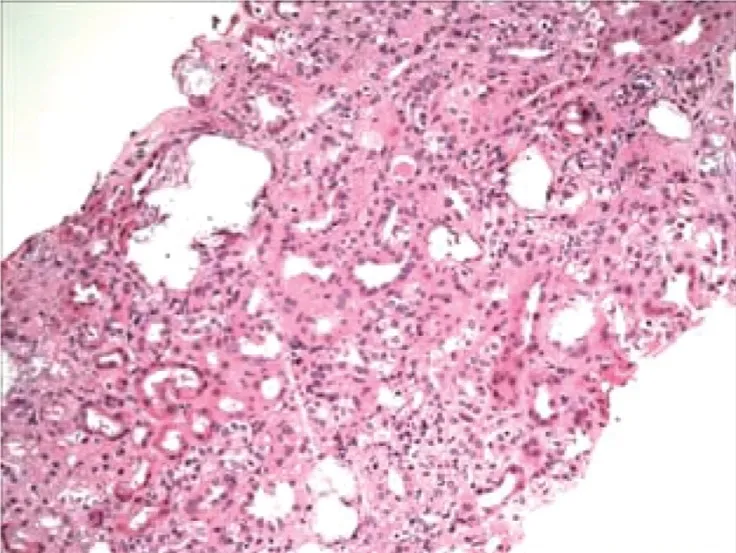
H&E Slide showing multiple tubular distention by a clear crystalline material with mild to moderate mononuclear inflammation.
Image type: pathology (h&e)